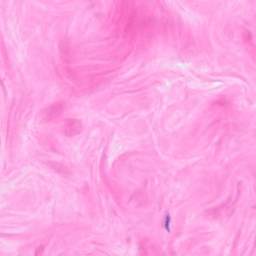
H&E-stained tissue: Breast